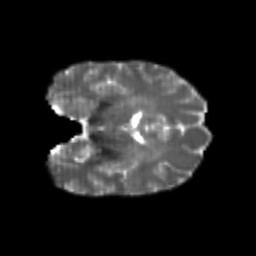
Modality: T2w
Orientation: coronal
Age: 24
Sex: female
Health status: healthy
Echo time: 0.074 s